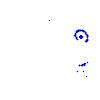
Particle: pion